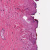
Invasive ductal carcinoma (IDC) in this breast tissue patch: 0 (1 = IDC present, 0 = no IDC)